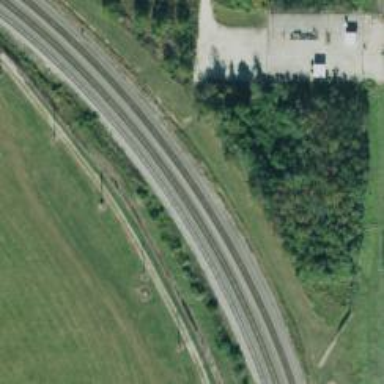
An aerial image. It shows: Railway siding with rails.